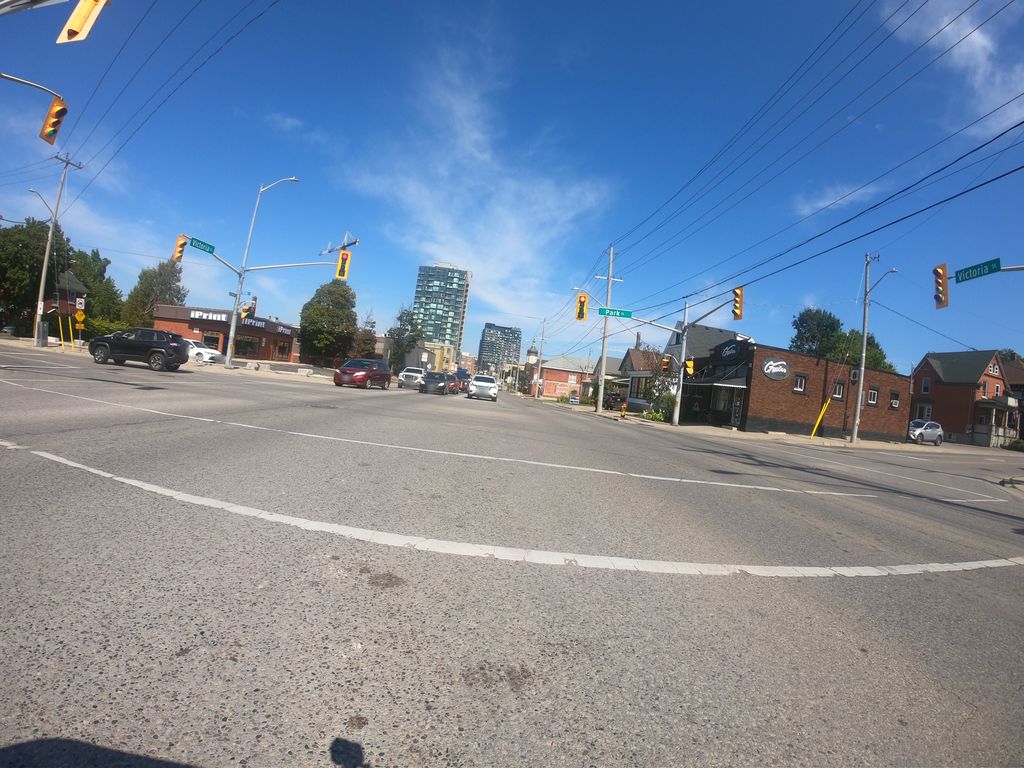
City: kitchener-waterloo